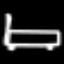
Label: bed